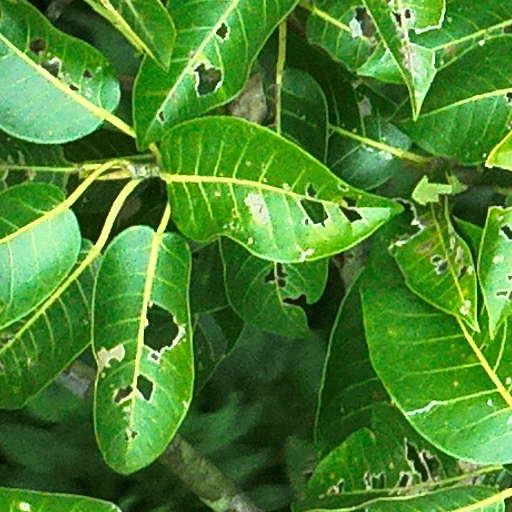
Species: Ficus insipida
GBIF accepted scientific name: Ficus insipida
Crown area (m\u00b2): 131.27